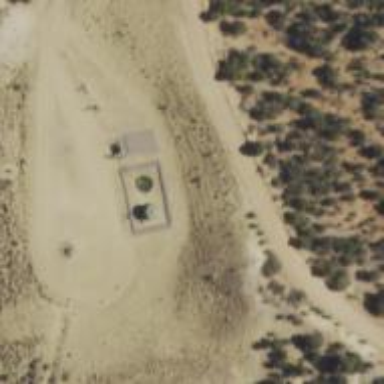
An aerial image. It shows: Storage tank with man-made structure.